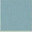
Piece: xx